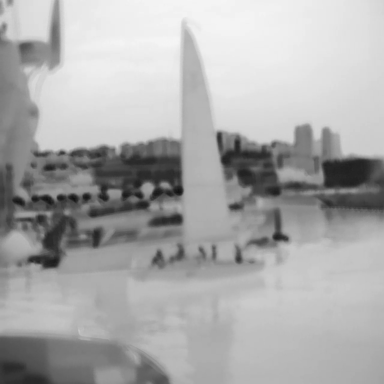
There is a sailboat in the infrared image.